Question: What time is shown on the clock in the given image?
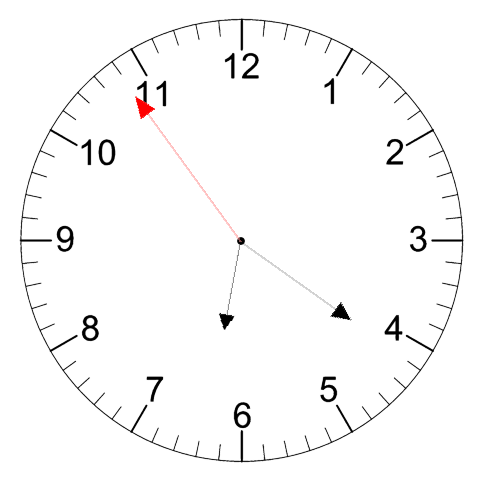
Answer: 06:20:54